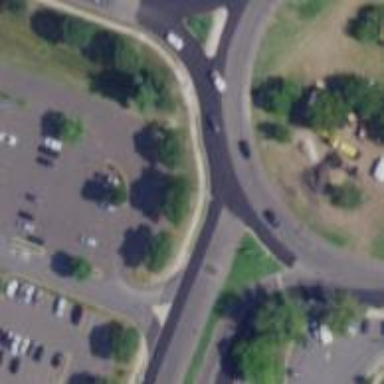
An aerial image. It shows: Primary highway intersecting roundabout.